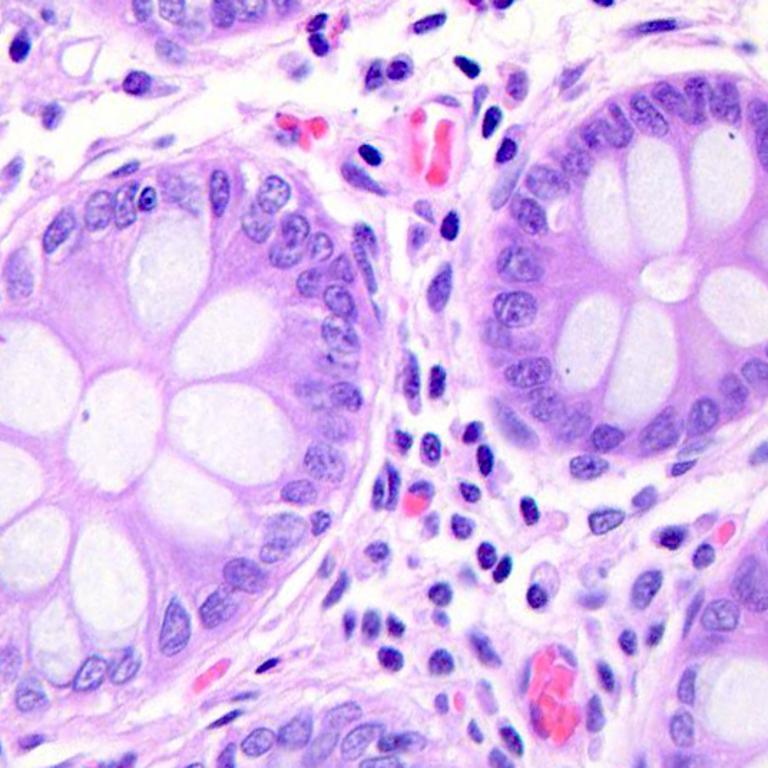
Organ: colon
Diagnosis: benign